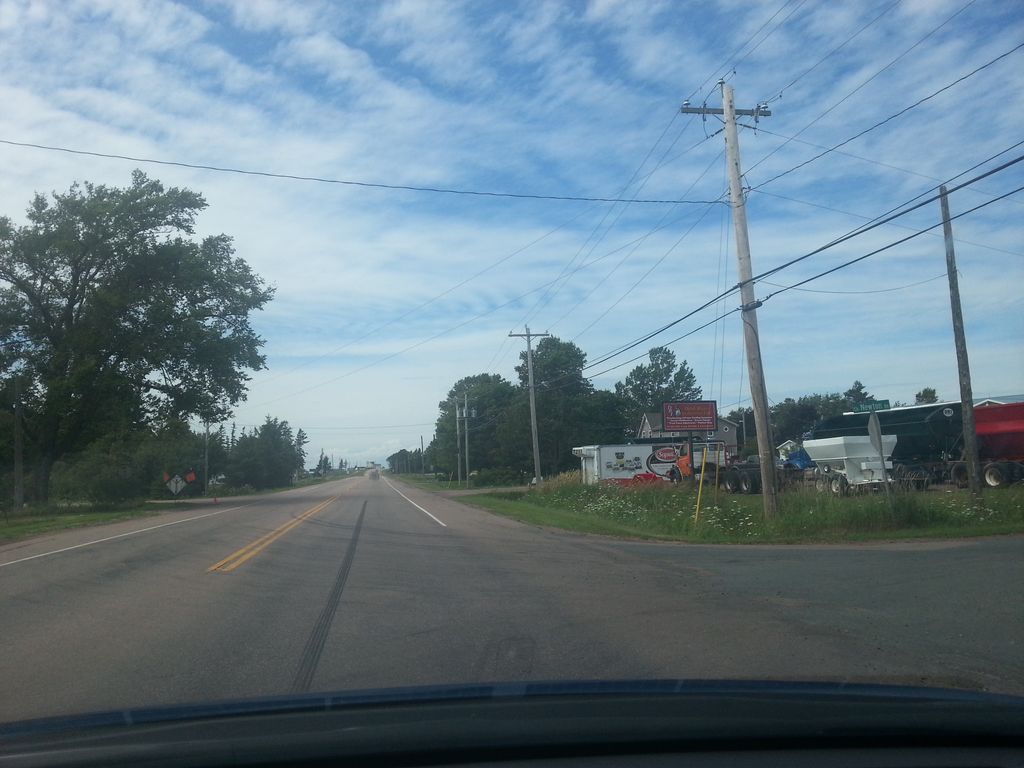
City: charlottetown